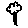
Label: tree